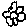
Label: flower